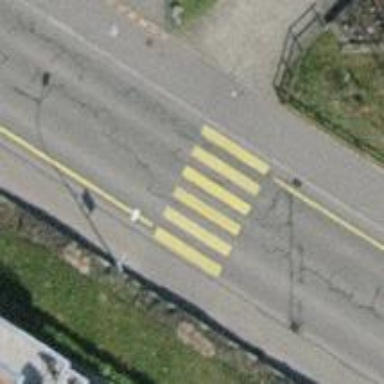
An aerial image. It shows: Uncontrolled zebra crossing on the road.